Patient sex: M
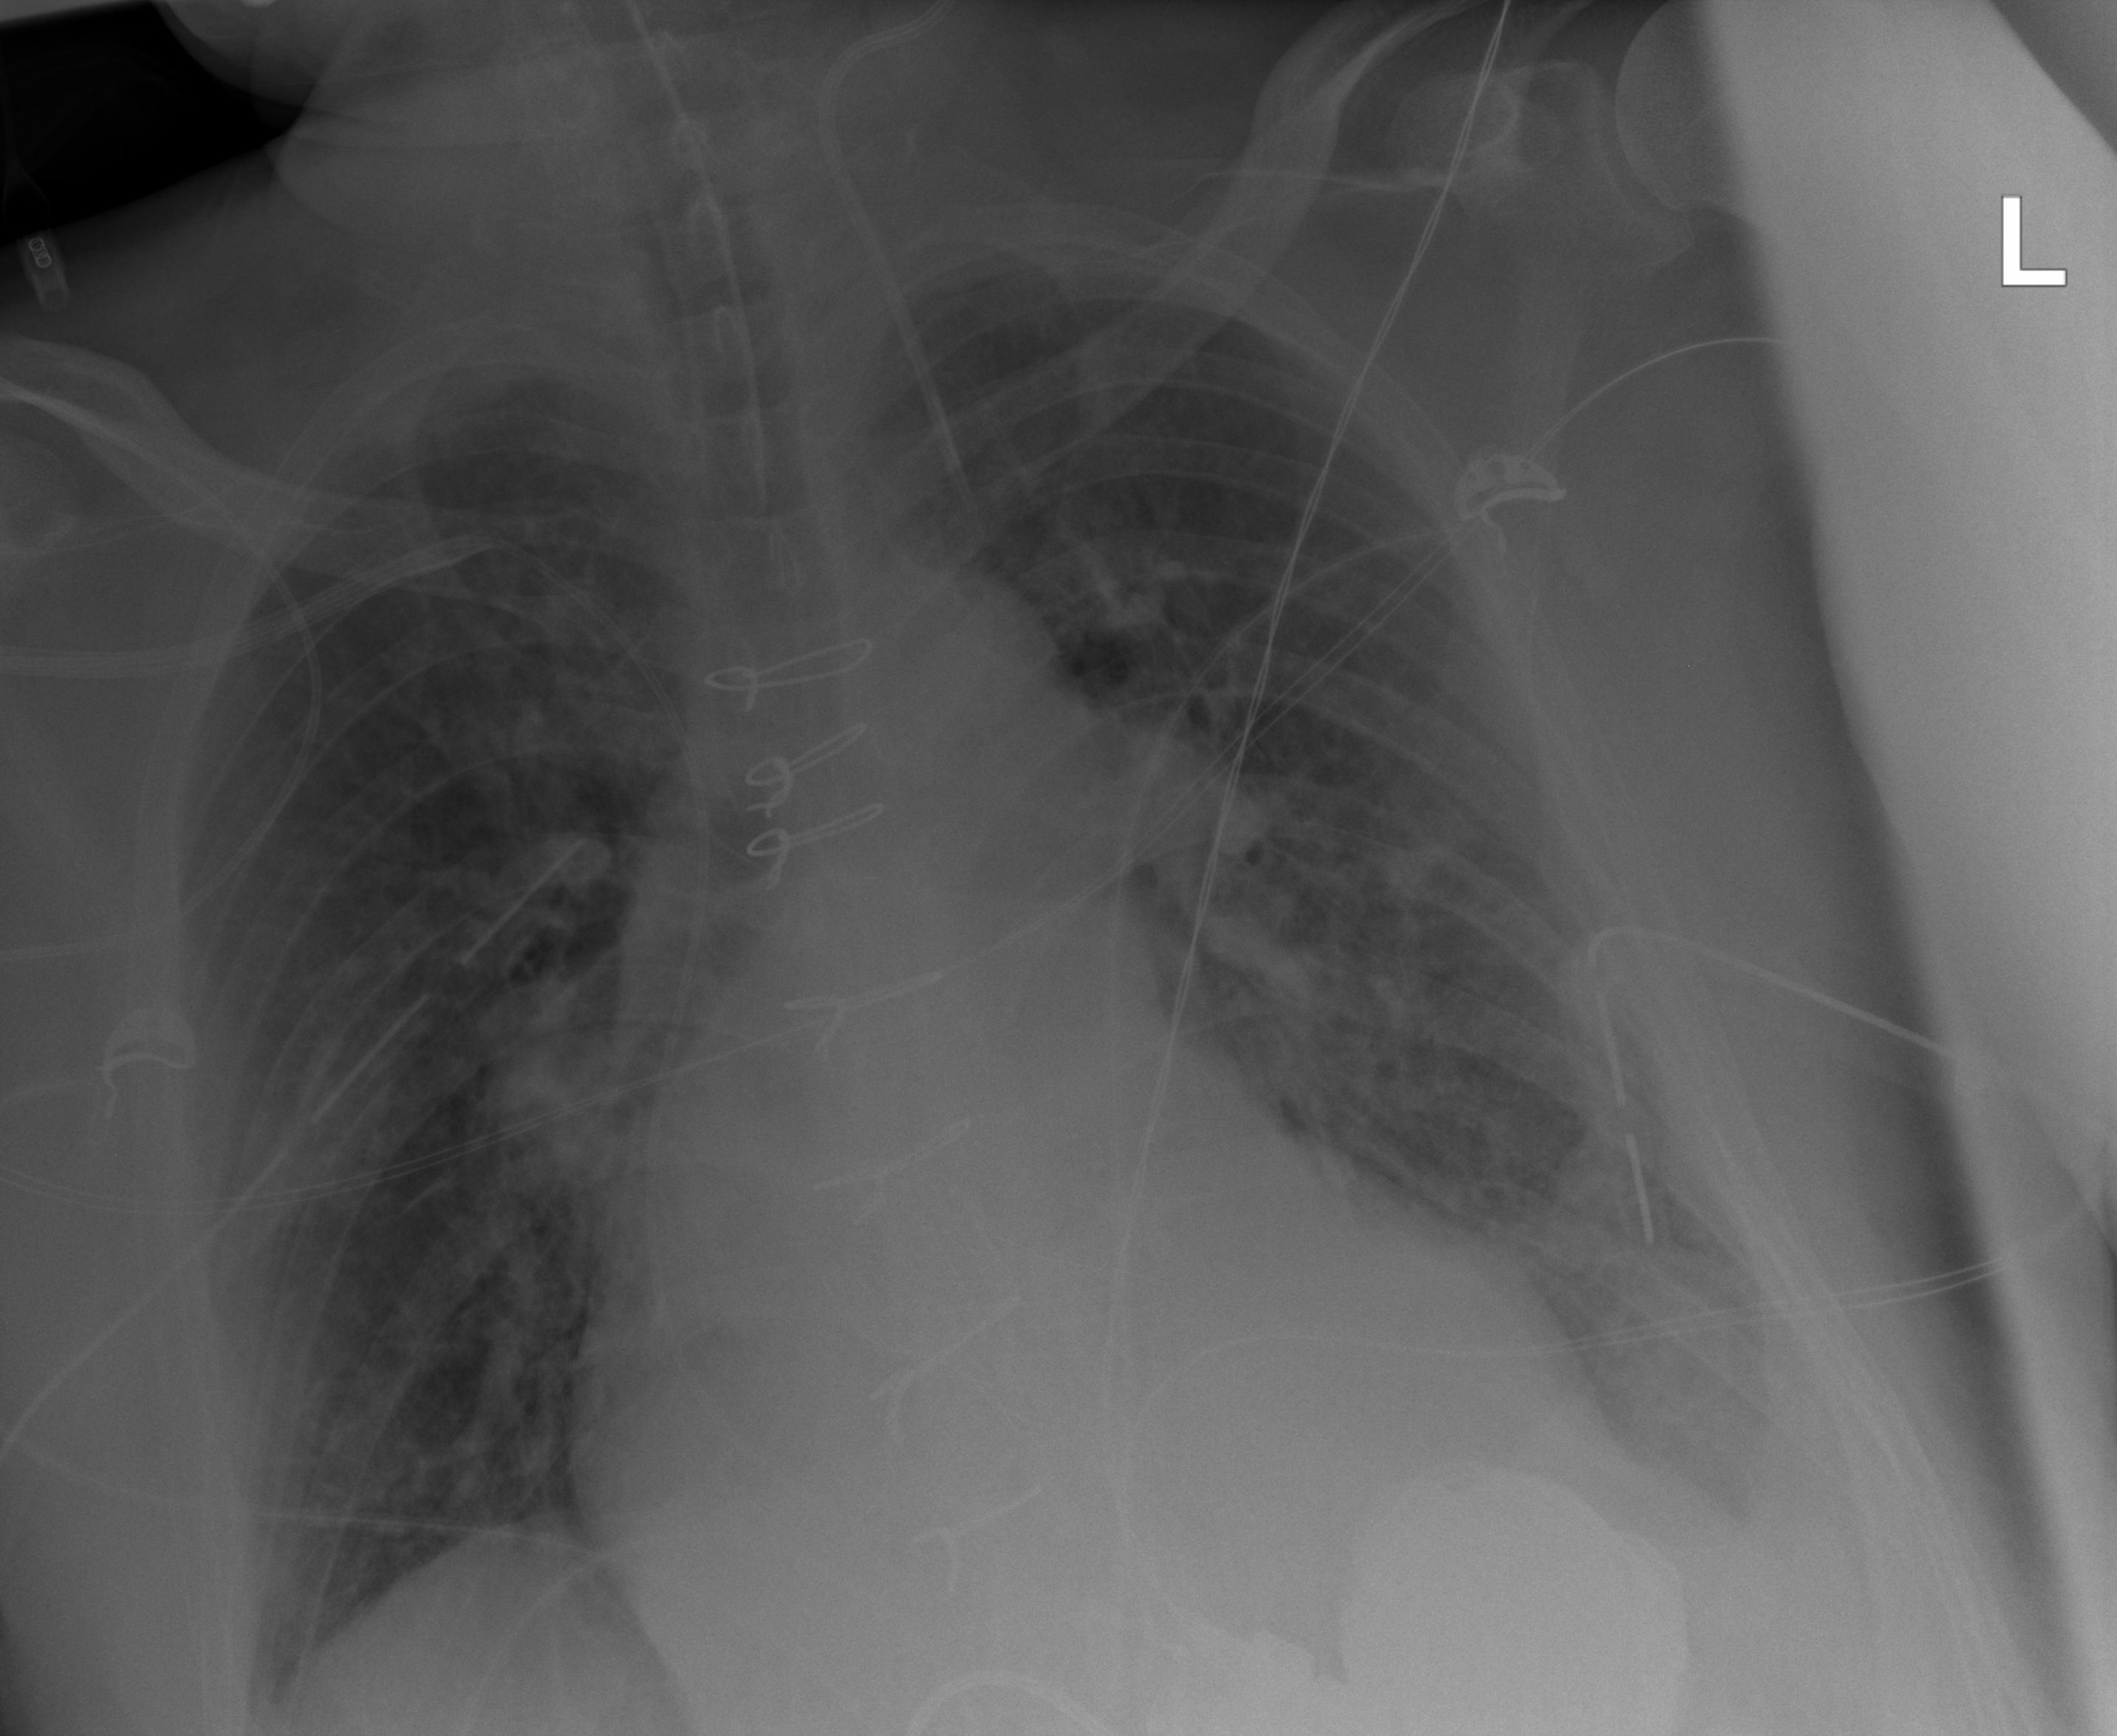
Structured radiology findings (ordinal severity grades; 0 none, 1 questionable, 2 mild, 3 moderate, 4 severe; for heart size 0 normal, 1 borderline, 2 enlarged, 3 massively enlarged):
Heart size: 2
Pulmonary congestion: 2
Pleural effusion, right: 0
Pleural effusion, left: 2
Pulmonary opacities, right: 2
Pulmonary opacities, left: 2
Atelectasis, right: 0
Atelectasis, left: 2